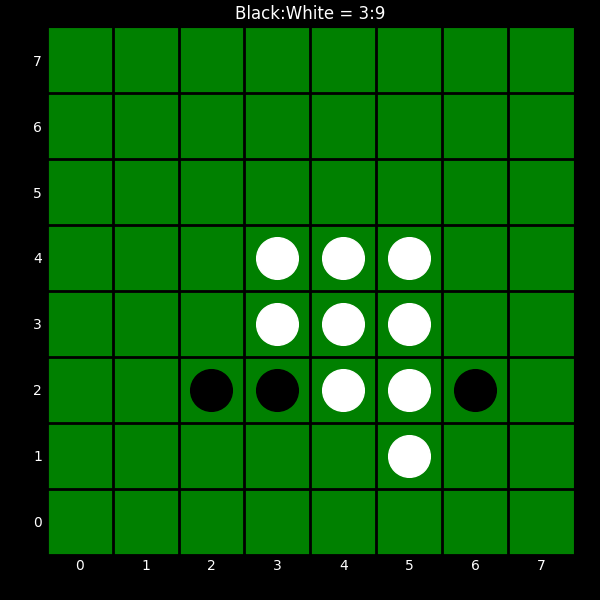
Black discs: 3
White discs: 9